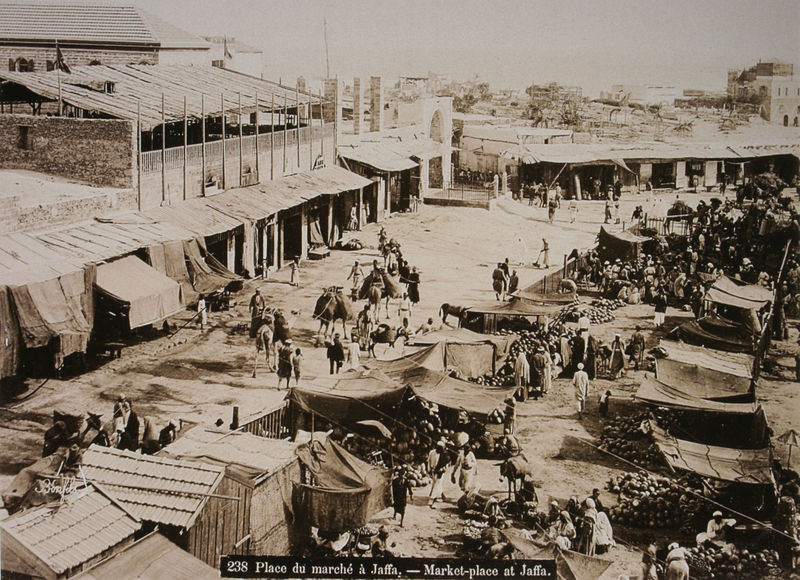
Titel: Markt in Jaffa
Künstler: Félix Bonfils
Schlagwörter: himmel, mann, schatten, weiß, frauen, menschen, sand, stadt, braun, fenster, frankreich, frau, grau, hell, holz, licht, männer, schwarz, straße, stroh, dach, gebäude, haus, obst, tier, tiere, tuch, mensch, häuser, vieh, hütte, sonne, boden, tücher, händler, esel, handel, pferd, pferde, früchte, gemüse, schrift, ort, afrika, hitze, dorf, dächer, mauer, hütten, markt, platz, sepia, französisch, seile, aufsicht, foto, fotografie, photographie, melone, fussboden, eingang, verkauf, verkäufer, orient, titel, schwarzweiß, staub, einkaufen, stand, verkaufsstand, kauf, photo, eintönig, marktplatz, palmen, kaufen, kunden, melonen, postkarte, verkaufen, turban, türkei, käufer, marktstand, turbane, zelt, zelte, baracke, lager, ware, photografie, kamel, planen, buden, marktstände, stände, verkaufsstände, markisen, waren, basar, bazar, sonnensegel, gewimmel, plane, gewusel, baracken, zelz, jaffa, staände, reisefotografie, place, obst gemüse, at, du, zeilte, jaffe, 238, enphoto, p238, marché, marketplace, reisephotographie, däcäher